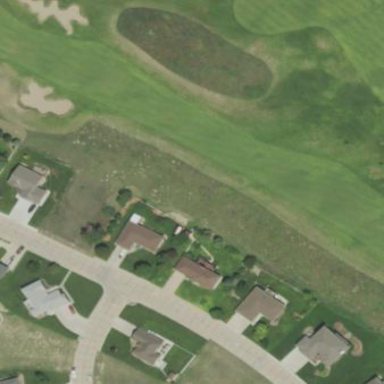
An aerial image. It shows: Golf fairway surrounded by grass.